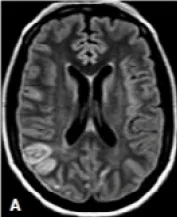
MRI. Axial T2 FLAIR weighted images (A, B).
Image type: radiology (mri)